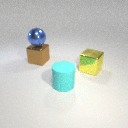
large brown metal cube behind large yellow metal cube